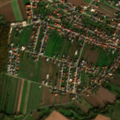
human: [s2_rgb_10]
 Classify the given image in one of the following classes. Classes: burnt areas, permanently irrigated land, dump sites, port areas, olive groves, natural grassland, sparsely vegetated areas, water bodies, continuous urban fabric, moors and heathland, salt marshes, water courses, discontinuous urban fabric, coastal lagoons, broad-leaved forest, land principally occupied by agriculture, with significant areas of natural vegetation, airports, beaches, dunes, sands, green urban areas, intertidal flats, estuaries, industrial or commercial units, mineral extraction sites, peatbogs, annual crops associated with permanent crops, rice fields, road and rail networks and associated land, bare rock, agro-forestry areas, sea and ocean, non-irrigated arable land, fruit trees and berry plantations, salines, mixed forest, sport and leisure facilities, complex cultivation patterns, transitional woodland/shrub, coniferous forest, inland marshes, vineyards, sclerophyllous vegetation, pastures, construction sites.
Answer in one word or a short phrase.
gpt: discontinuous urban fabric, non-irrigated arable land, vineyards, land principally occupied by agriculture, with significant areas of natural vegetation, broad-leaved forest